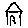
Label: house